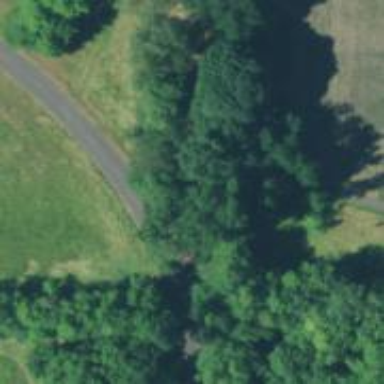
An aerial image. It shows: Driveway leading to service road.